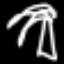
Label: palm tree